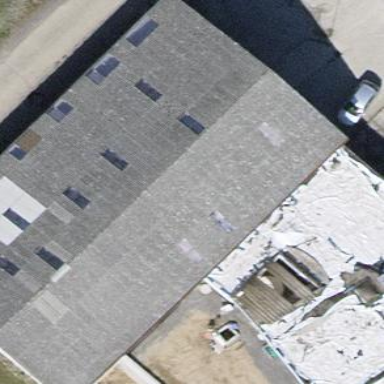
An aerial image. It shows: Commercial building.